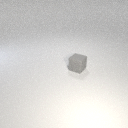
small gray rubber cube